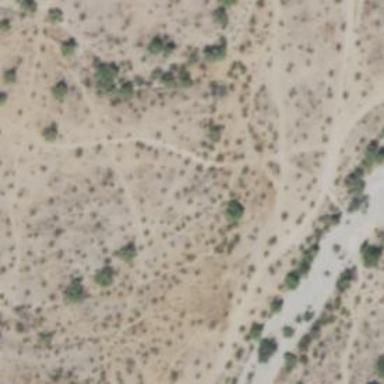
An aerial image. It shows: Hiking trail path.